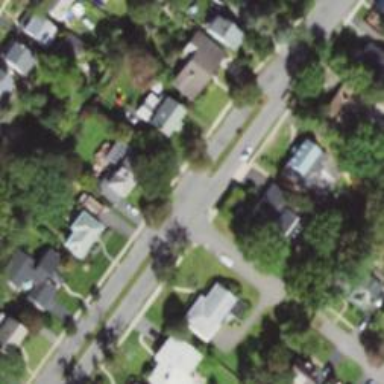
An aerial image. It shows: Residential road.